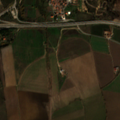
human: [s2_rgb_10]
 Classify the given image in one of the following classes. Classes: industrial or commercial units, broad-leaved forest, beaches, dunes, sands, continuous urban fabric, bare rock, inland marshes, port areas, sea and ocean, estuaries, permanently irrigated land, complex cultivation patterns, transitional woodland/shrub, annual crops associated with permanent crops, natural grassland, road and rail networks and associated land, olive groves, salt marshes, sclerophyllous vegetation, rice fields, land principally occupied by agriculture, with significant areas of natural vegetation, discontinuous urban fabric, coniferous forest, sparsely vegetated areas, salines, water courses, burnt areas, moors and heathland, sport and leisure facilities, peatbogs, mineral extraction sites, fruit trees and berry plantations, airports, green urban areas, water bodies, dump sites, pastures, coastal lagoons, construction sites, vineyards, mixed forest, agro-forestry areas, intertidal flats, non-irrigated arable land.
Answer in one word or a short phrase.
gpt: permanently irrigated land, olive groves, complex cultivation patterns, land principally occupied by agriculture, with significant areas of natural vegetation, transitional woodland/shrub